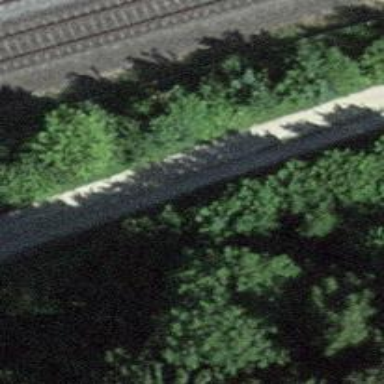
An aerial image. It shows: Gravel track with grade2 tracktype.